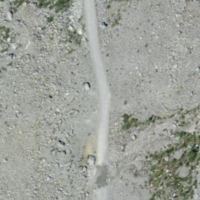
EUNIS habitat code: 47
Species observed at this site:
Saxifraga bryoides
Corvus corone
Turdus philomelos
Anthus spinoletta
Dendrocopos major
Prunella modularis
Aegithalos caudatus
Jynx torquilla
Sylvia atricapilla
Phylloscopus collybita
Alauda arvensis
Cuculus canorus
Silene acaulis
Phoenicurus ochruros
Sitta europaea
Garrulus glandarius
Nucifraga caryocatactes
Periparus ater
Motacilla cinerea
Cyanistes caeruleus
Geum reptans
Lophophanes cristatus
Troglodytes troglodytes
Fringilla coelebs
Ptyonoprogne rupestris
Turdus merula
Emberiza cia
Parus major
Regulus regulus
Saxifraga aizoides
Chamaenerion dodonaei
Pyrrhocorax graculus
Aquila chrysaetos
Motacilla alba